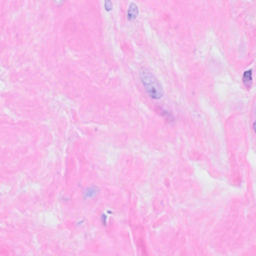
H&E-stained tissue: Breast